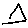
Label: triangle